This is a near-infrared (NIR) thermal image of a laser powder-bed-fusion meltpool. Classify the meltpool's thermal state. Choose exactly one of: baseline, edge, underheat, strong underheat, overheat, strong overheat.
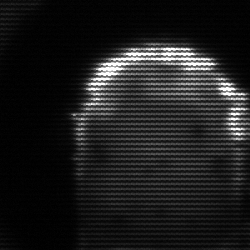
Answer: baseline